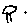
Label: tree